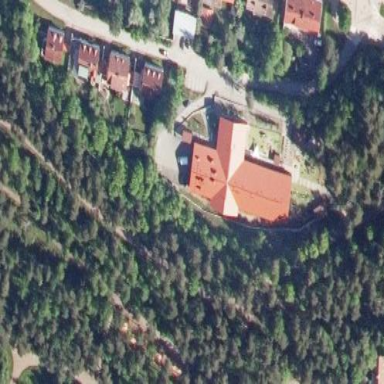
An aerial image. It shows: Kindergarten building.